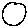
Label: circle